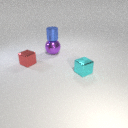
small cyan metal cube to the right of large purple metal sphere